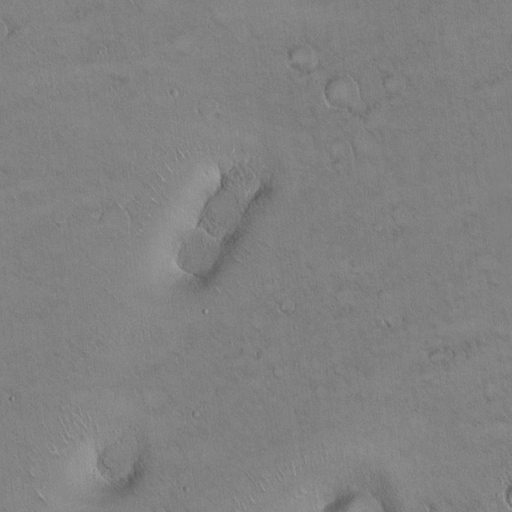
Classes present: Background, Cone